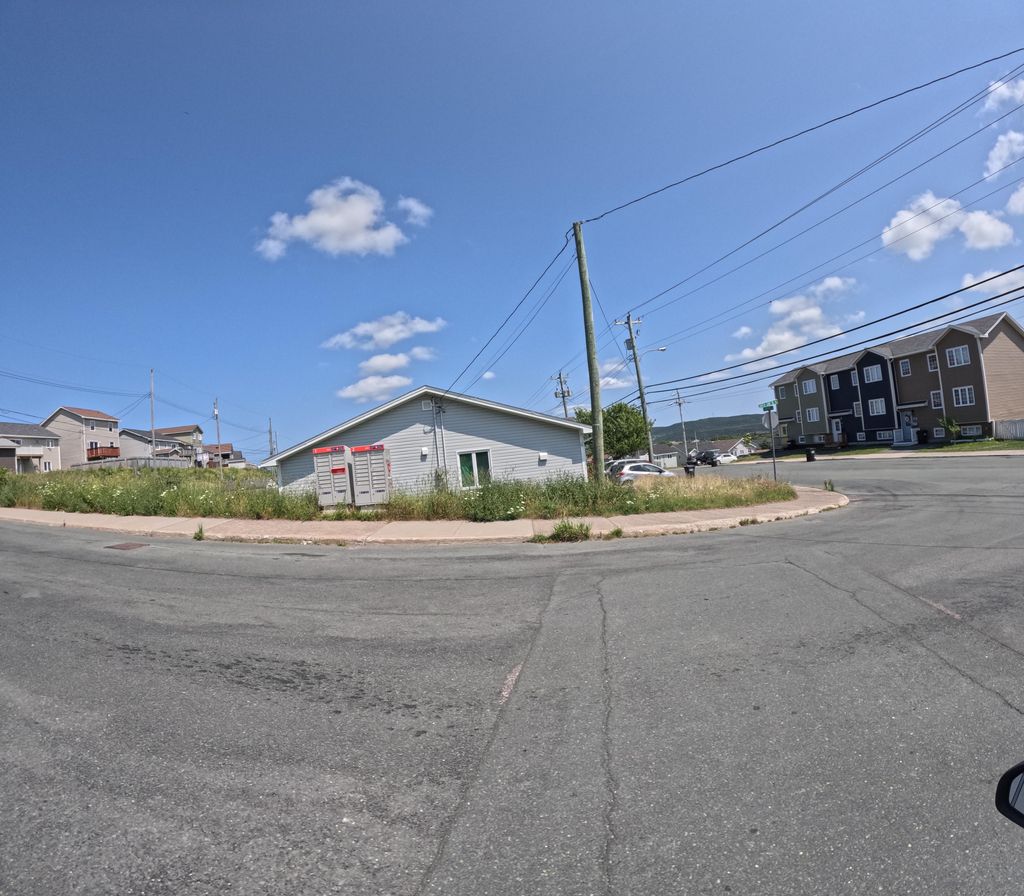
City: st_johns